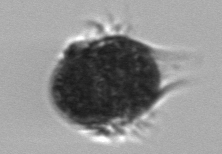
Label: Mesodinium